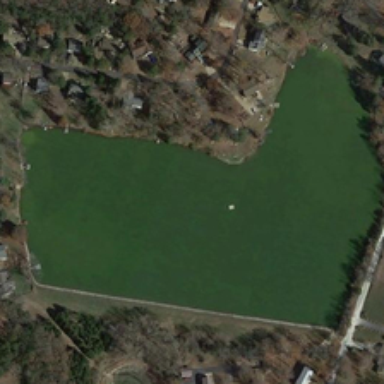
There are many grey roofed houses near the pond .